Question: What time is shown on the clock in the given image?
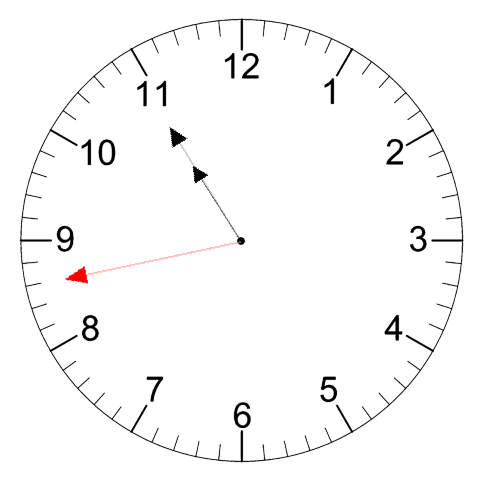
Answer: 10:54:43